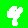
Digit: 4